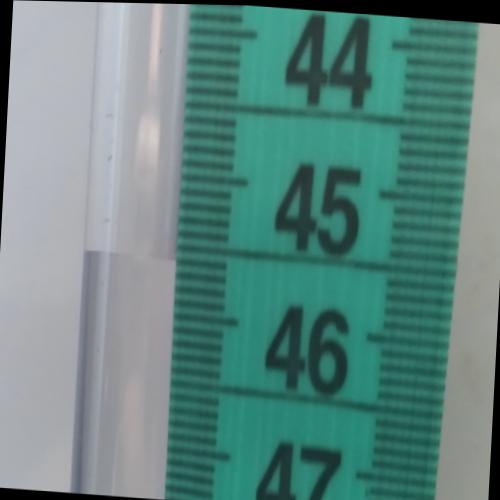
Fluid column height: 45.6 cm